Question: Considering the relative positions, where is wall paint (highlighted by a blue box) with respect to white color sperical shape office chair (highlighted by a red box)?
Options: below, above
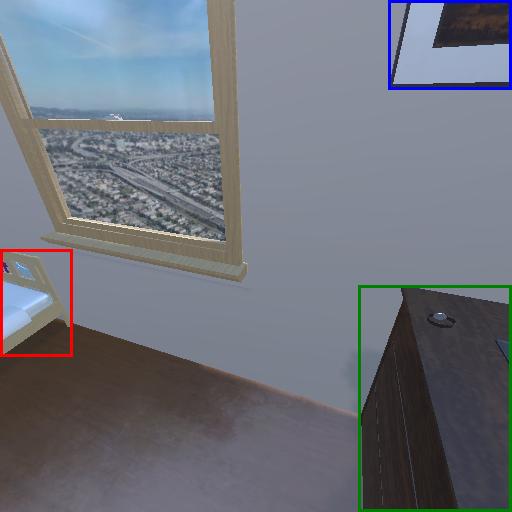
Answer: below